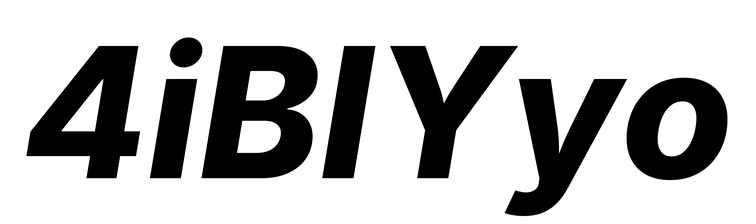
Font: Inter-Italic_ExtraBold_Italic